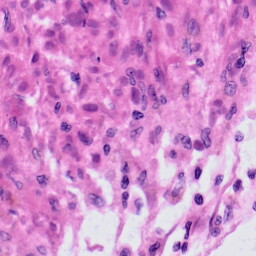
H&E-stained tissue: Skin